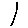
Label: line